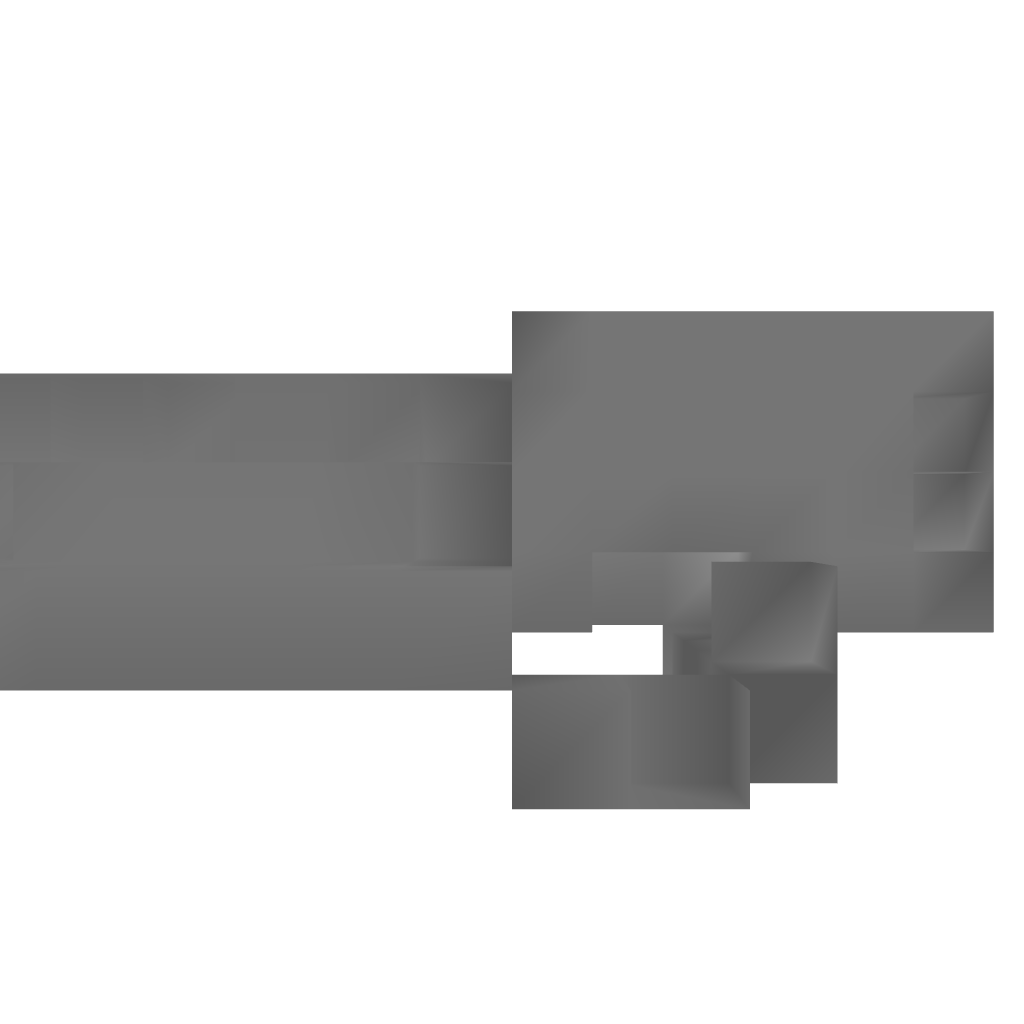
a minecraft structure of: Simple Cave Trap bad low quality